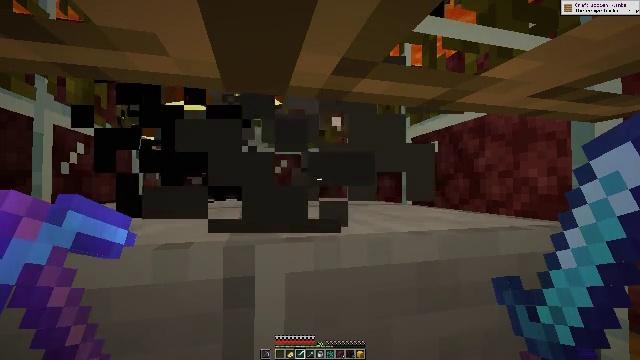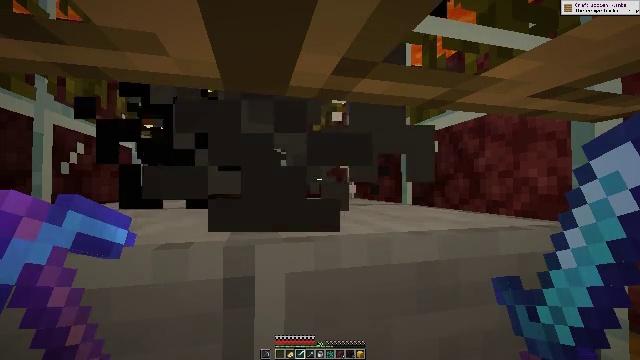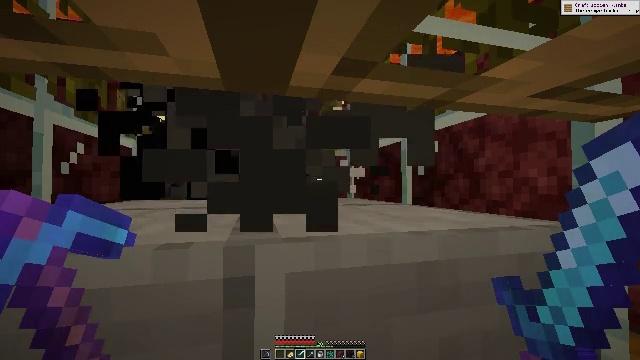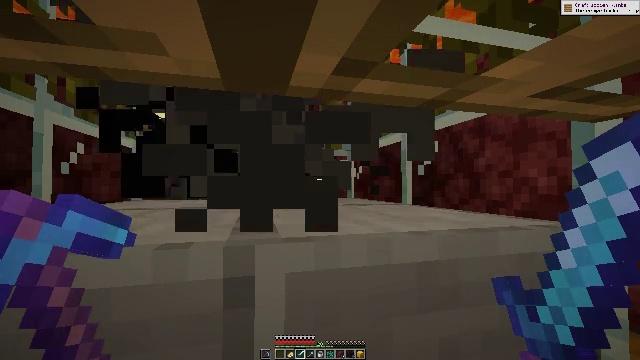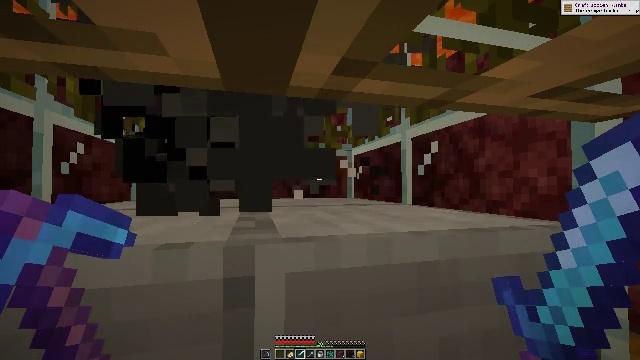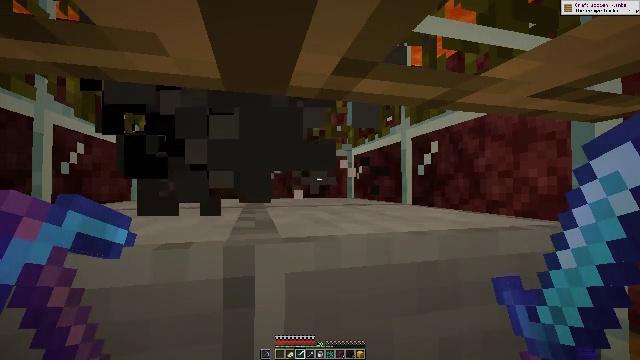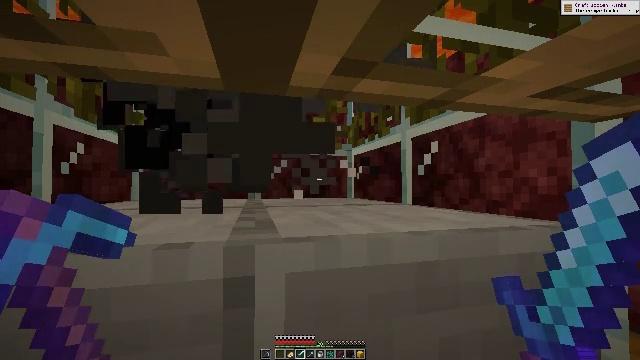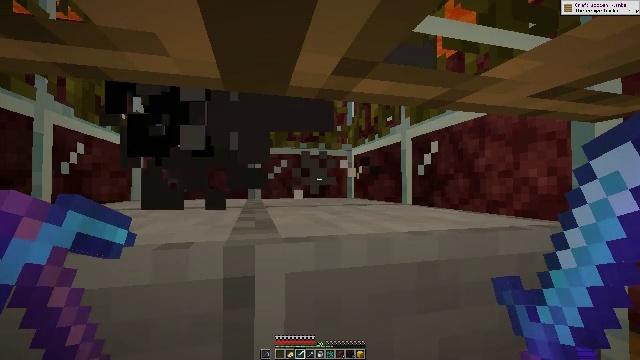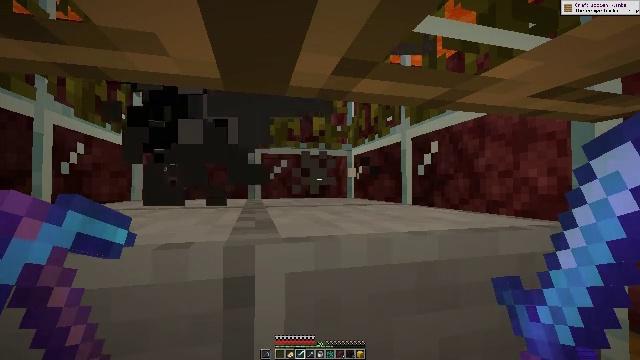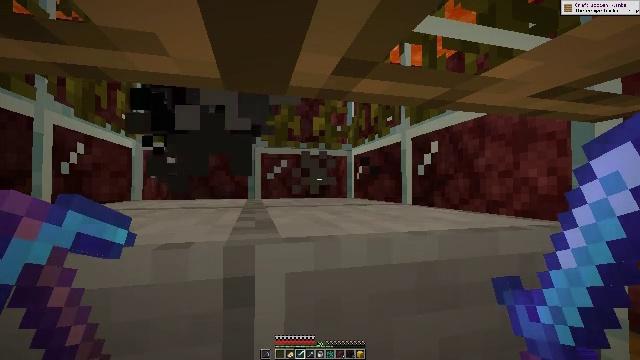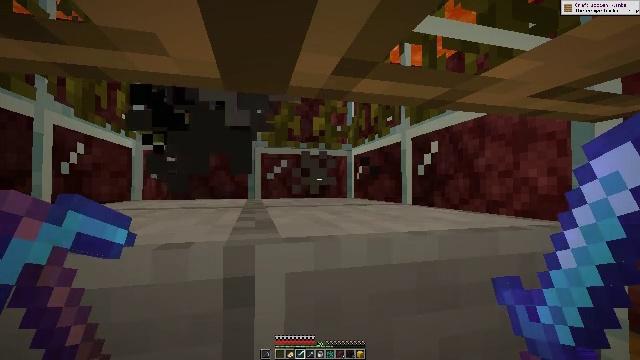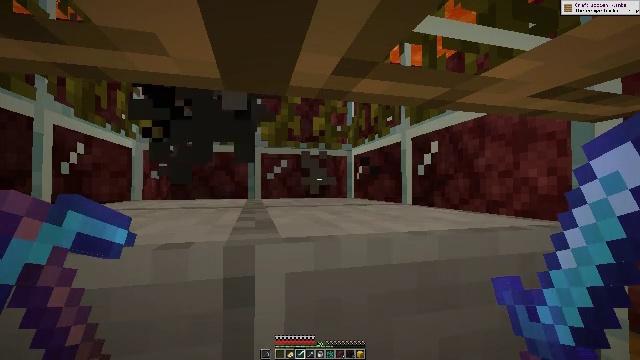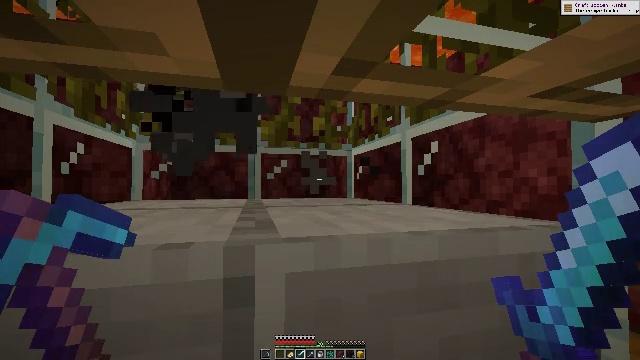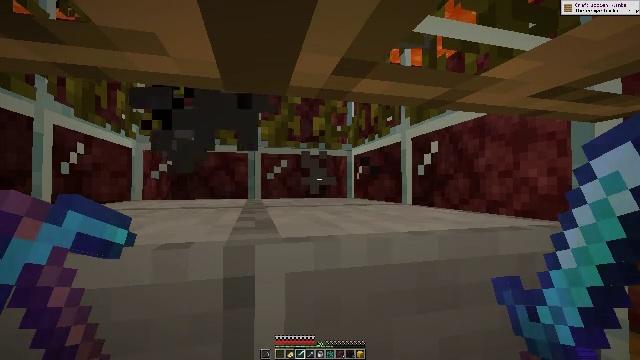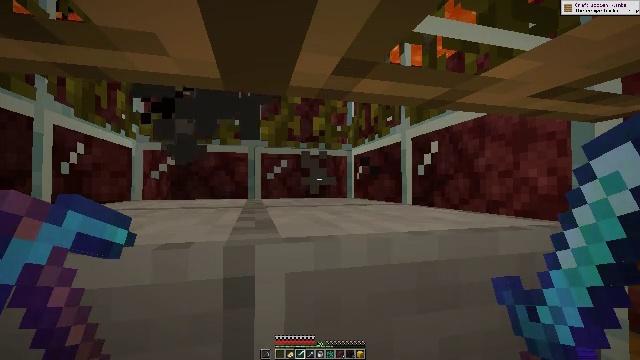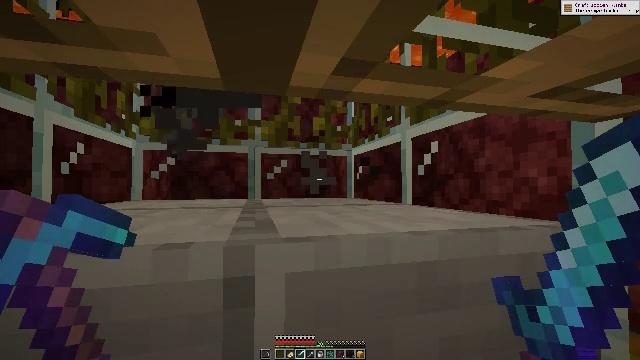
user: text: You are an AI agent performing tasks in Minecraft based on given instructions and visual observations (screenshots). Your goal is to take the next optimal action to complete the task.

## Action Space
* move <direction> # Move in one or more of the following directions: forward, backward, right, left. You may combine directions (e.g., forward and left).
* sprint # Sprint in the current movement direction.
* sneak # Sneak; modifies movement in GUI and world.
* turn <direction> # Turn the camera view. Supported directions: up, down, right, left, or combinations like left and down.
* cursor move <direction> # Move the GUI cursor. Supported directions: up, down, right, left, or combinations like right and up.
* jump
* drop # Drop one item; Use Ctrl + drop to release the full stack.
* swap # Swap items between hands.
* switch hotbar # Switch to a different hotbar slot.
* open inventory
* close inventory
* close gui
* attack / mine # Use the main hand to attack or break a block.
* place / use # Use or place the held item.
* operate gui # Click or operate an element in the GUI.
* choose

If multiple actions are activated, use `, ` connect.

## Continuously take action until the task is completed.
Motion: motion action
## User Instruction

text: Kill the blaze.
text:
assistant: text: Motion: no_op
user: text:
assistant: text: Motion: no_op
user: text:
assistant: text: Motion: no_op
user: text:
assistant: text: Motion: no_op
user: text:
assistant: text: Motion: no_op
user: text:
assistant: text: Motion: no_op
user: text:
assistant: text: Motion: no_op
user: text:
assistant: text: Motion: no_op
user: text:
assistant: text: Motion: no_op
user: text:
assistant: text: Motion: no_op
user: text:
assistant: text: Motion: no_op
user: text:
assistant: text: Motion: no_op
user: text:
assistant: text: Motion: no_op
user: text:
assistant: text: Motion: no_op
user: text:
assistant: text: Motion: no_op
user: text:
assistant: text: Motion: no_op
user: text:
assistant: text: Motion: no_op
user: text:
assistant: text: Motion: no_op
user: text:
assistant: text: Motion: no_op
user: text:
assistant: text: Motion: no_op
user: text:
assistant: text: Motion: no_op
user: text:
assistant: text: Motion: no_op
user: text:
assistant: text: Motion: no_op
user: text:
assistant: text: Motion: no_op
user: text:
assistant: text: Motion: no_op
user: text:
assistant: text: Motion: no_op
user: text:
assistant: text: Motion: no_op
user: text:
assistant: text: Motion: no_op
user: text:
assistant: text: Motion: no_op
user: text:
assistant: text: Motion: no_op